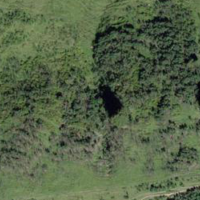
EUNIS habitat code: 44
Species observed at this site:
Corvus corone
Lophophanes cristatus
Coturnix coturnix
Parus major
Erithacus rubecula
Turdus pilaris
Garrulus glandarius
Turdus viscivorus
Buteo buteo
Columba palumbus
Accipiter nisus
Ficedula hypoleuca
Periparus ater